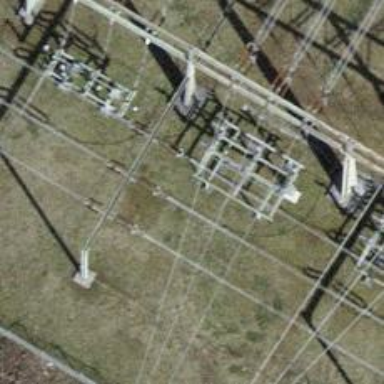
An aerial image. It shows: Power line with three cables in bay configuration.